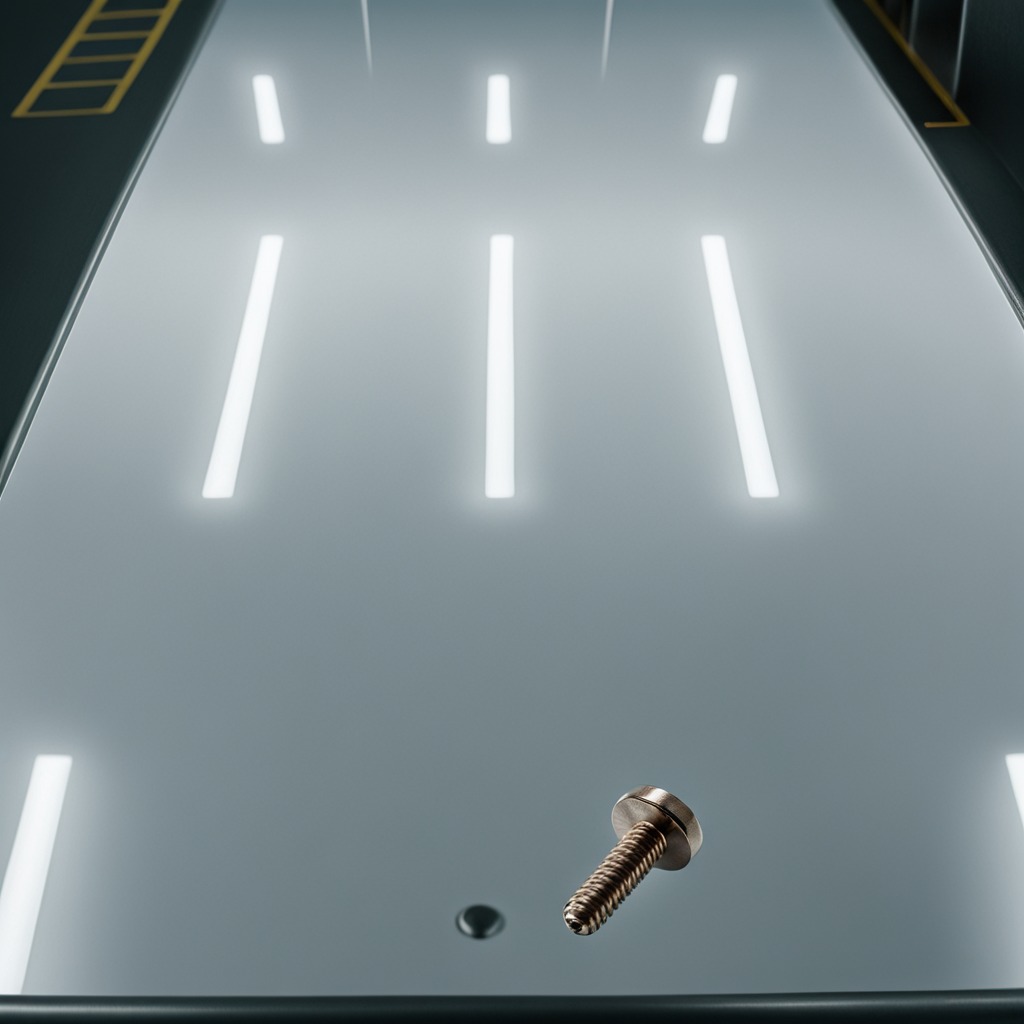
A metal screw is lying on a table in a ship maintenance bay industrial lighting.